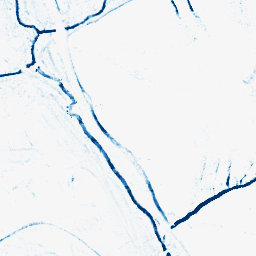
Category: morphological
Decomposition family: morphological_square
Decomposition parameters: operation: closing
size: 5
Upsampling method: bicubic
Upsampling parameters: scale: 2
Upsampling scale: 2